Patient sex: M
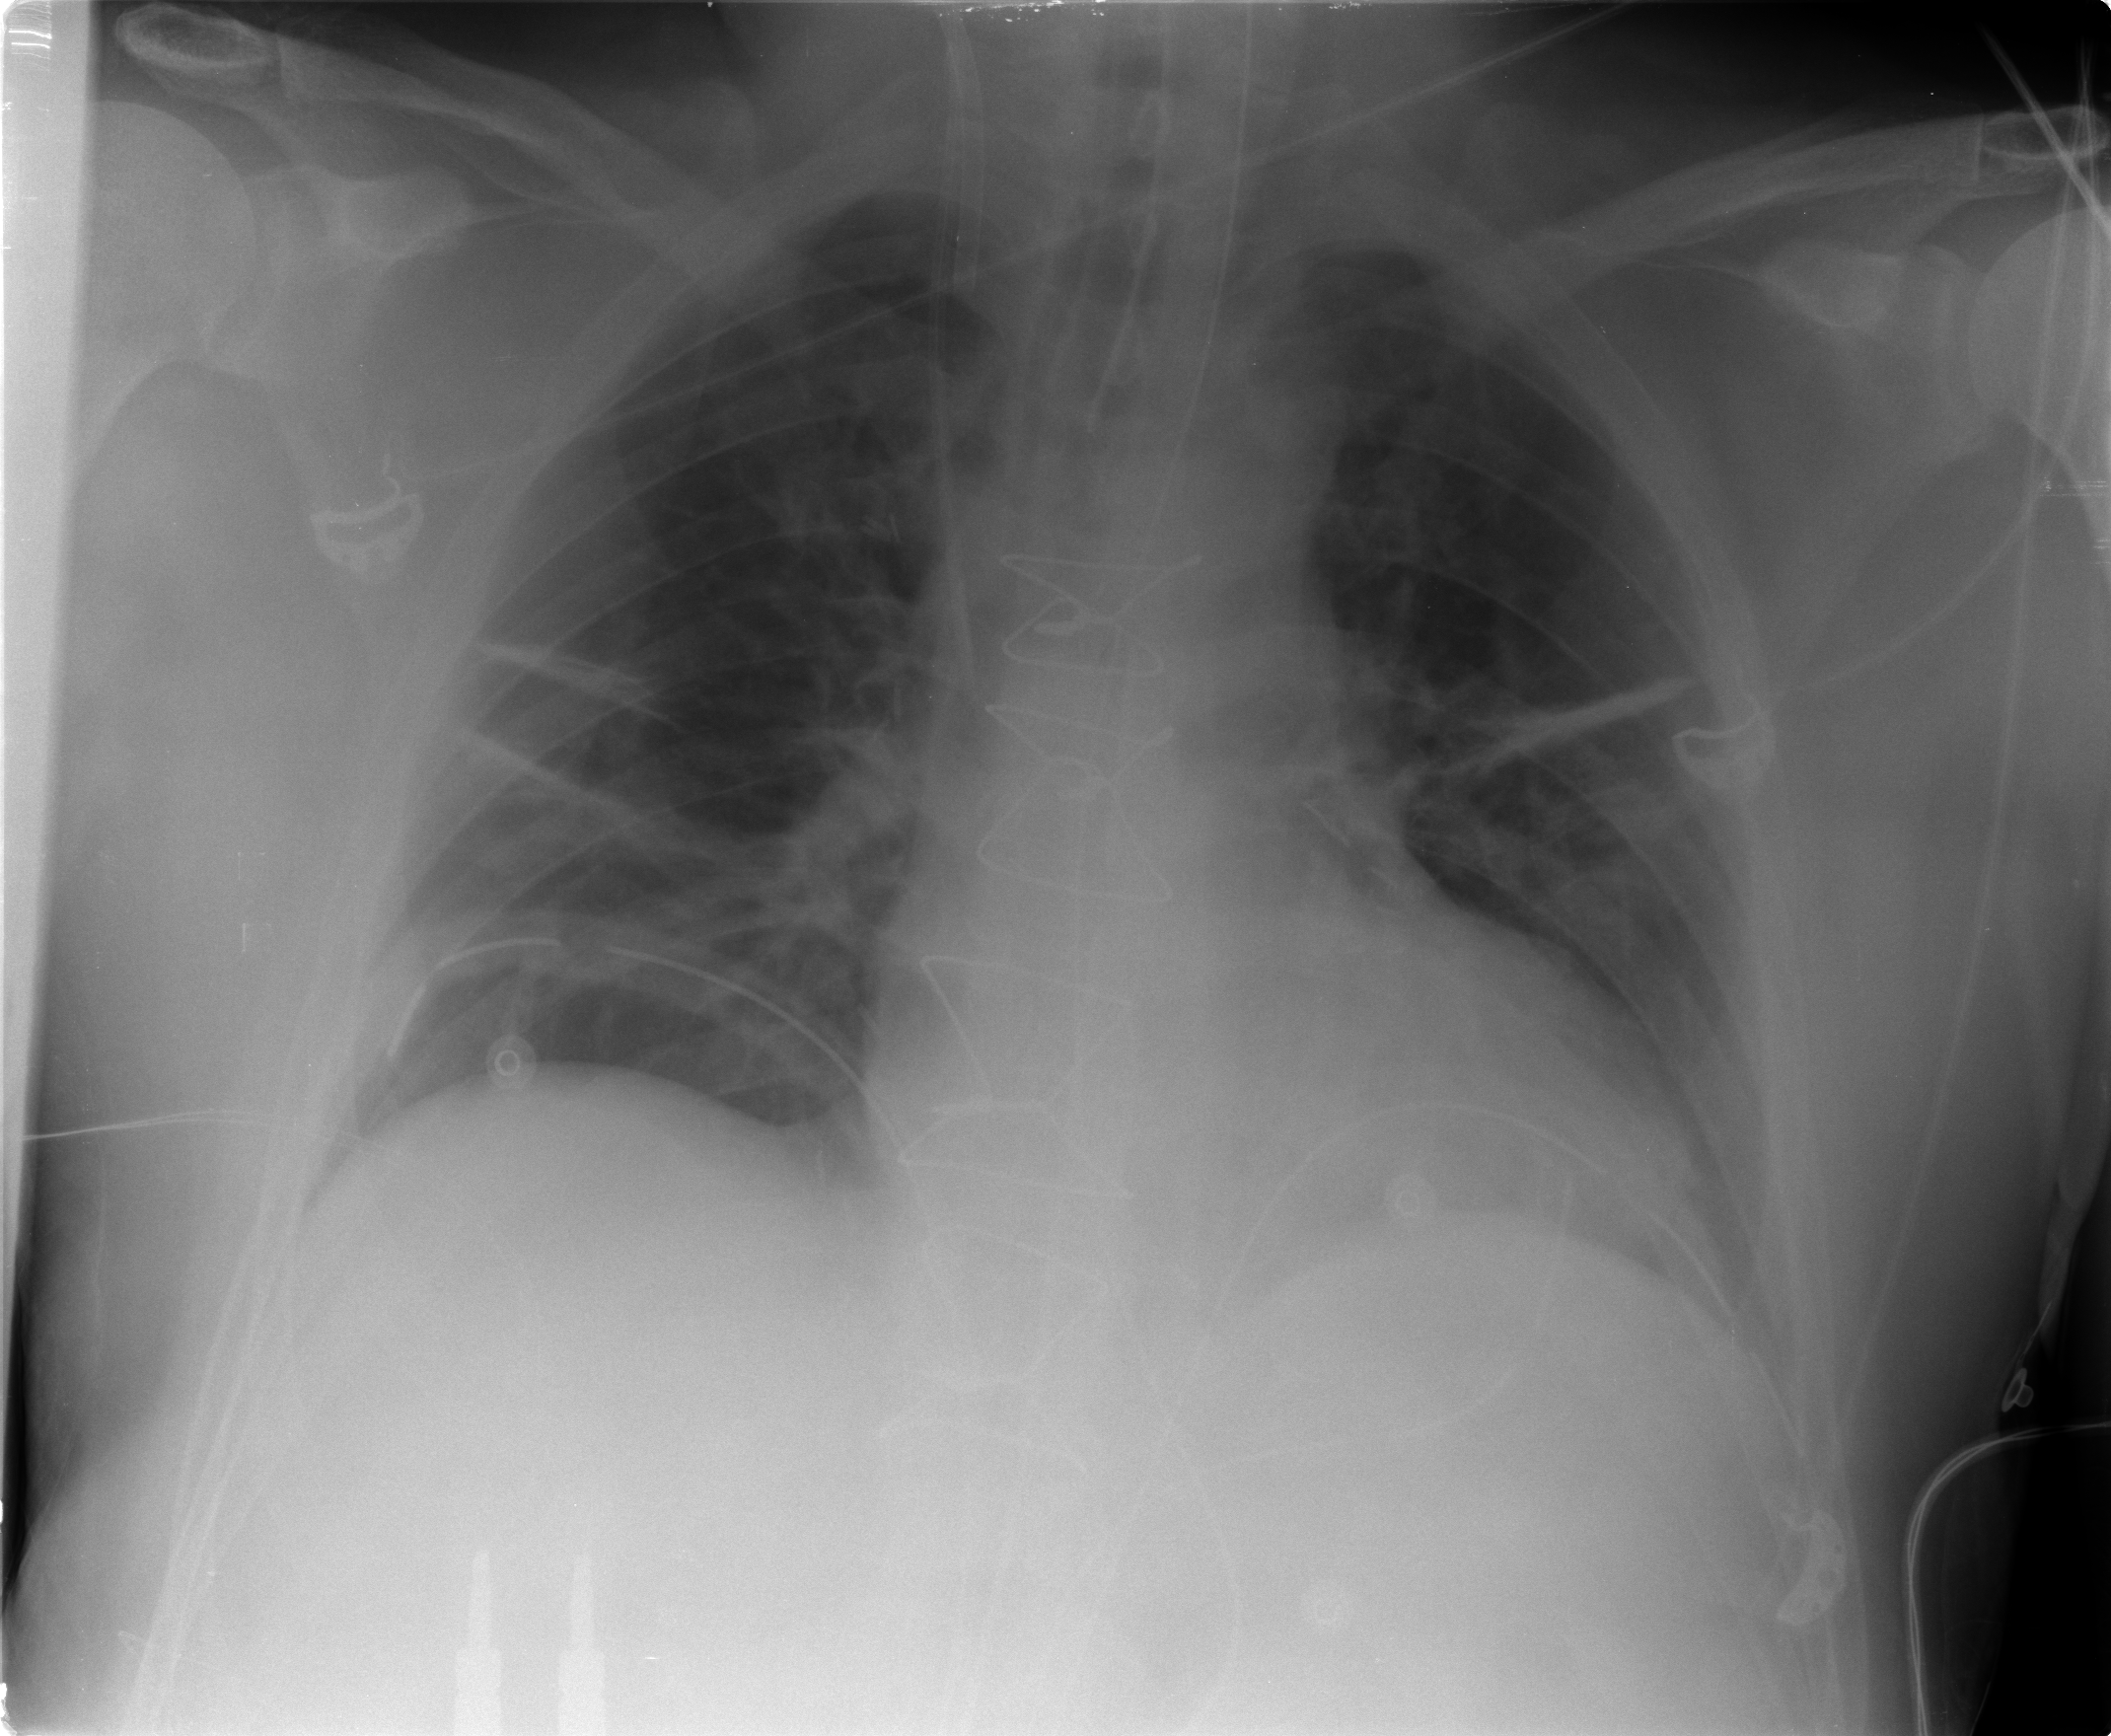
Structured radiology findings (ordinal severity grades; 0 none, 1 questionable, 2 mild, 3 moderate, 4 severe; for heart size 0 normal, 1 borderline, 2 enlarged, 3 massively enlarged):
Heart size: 0
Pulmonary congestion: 2
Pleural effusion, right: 0
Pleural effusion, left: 2
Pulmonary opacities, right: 0
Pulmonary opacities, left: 0
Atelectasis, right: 3
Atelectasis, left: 3